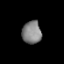
Tissue: prostate
Cell type: T cells
Senescence score: 0.6879
Nuclear area (px): 431
Mean DAPI intensity: 129.378